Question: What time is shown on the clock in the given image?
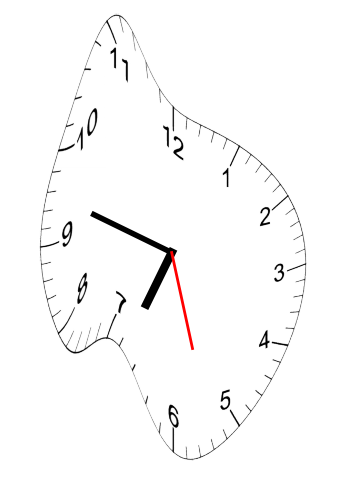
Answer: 06:47:27